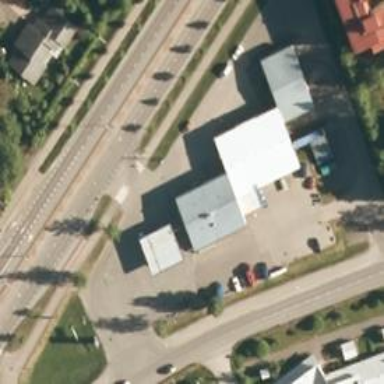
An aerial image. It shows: Building designated as car wash.